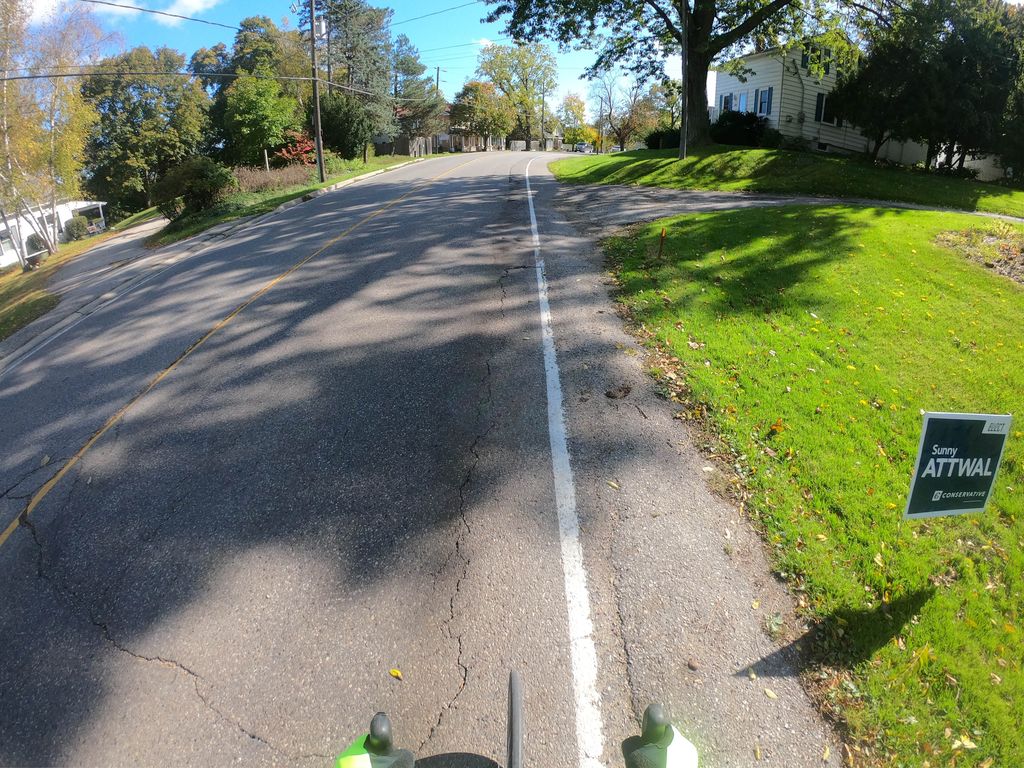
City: kitchener-waterloo